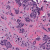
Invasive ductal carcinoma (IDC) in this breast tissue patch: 1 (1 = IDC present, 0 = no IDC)